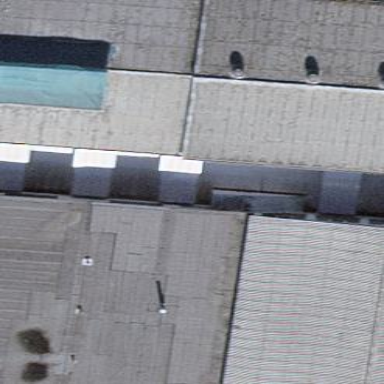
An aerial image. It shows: View of roof of building.